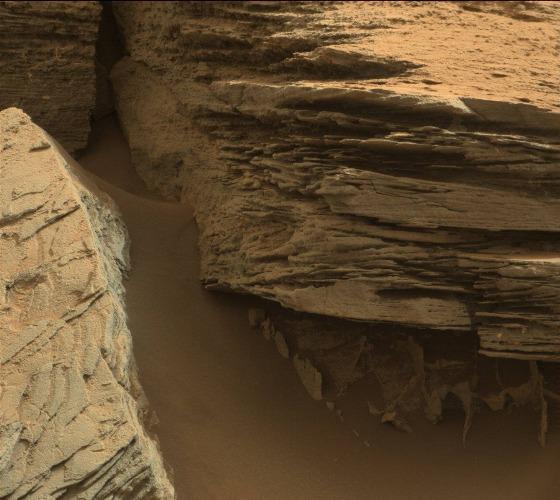
Terrain classes present: Bedrock, Shadow